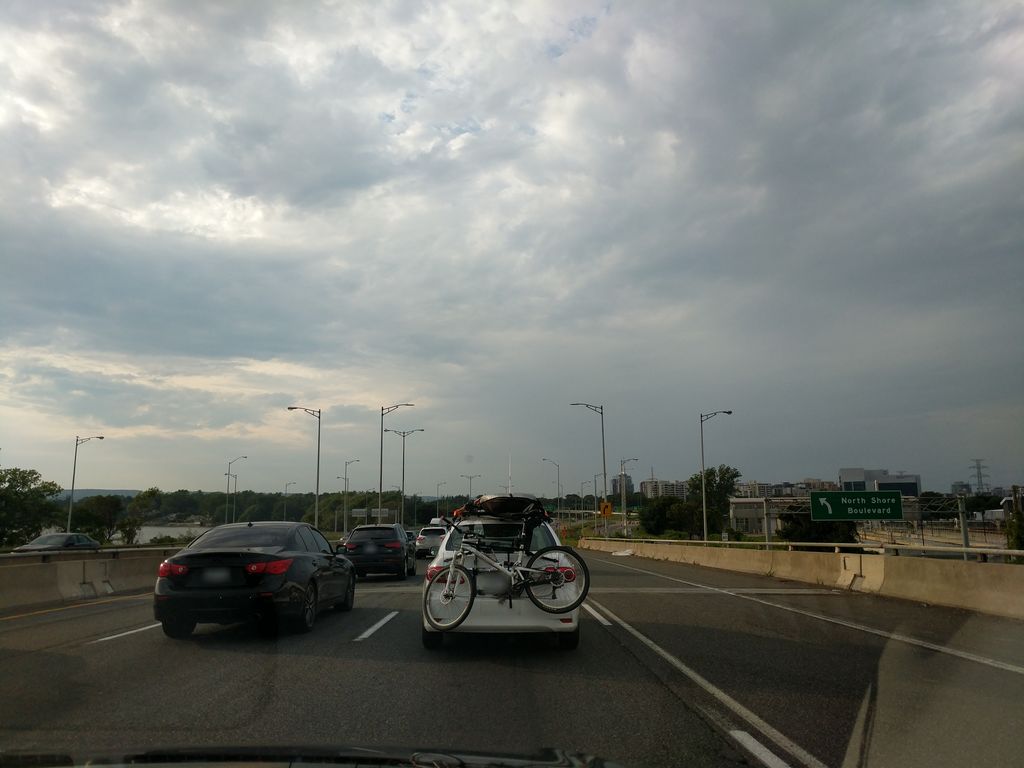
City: hamilton